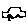
Label: car